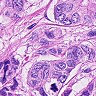
Metastatic tissue present: yes